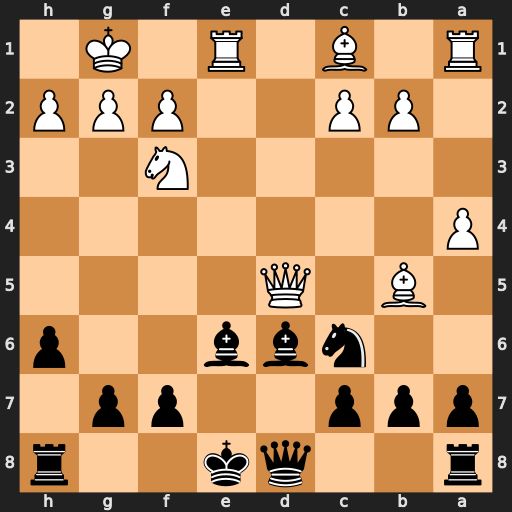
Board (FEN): r2qk2r/ppp2pp1/2nbb2p/1B1Q4/P7/5N2/1PP2PPP/R1B1R1K1
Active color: b
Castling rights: kq
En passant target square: -
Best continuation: Bxh2+ Kxh2 Qxd5